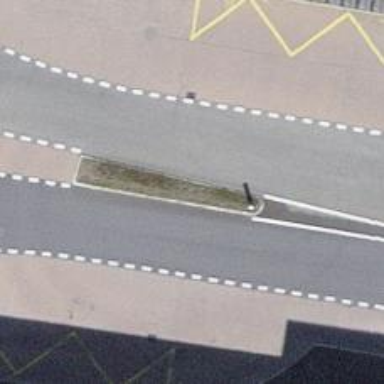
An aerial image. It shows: Bus stop equipped with public transport stop position.